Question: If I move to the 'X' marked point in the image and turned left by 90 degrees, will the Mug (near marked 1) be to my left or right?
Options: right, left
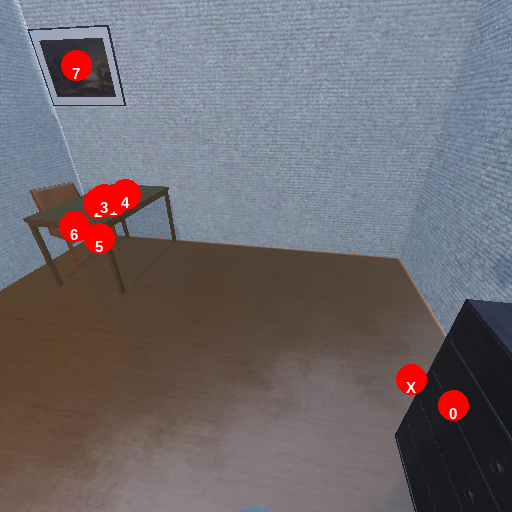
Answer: right